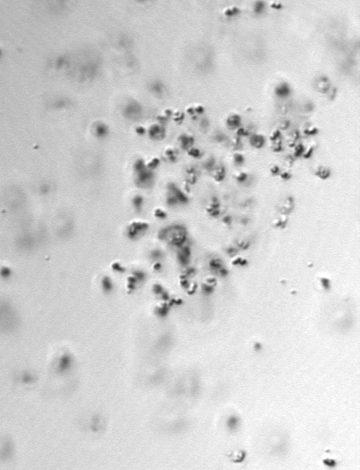
Label: Phaeocystis